Question: Please explain in details what (A1:A10="Ford") and (B1:B10="June") means in the following formula and what value each return:
=SUMPRODUCT((A1:A10="Ford")*(B1:B10="June"))

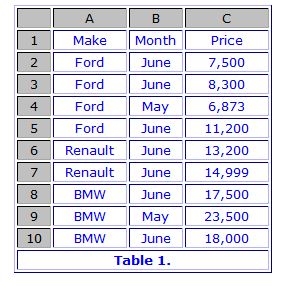
Answer: Since column C is actually never being used in this case, the use of 'SUMPRODUCT' is actually just the same as using 'SUM'. The 'A1:A10="Ford"' and 'B1:B10="June"' just return arrays containing true/false values:
'''
Make Month
True True
True True
True False
True True
False True
False True
False True
False False
False true
'''
In the actual formula it would look like:
'''
=SUMPRODUCT({false,true,true,true,true,false,false,false,false,false}*{true,true,true,false,true,true,true,true,false,true})
'''
Since booleans in excel are actually just represented as 1 or 0 they end up like this:
'''
=SUMPRODUCT({0,1,1,1,1,0,0,0,0,0}*{0,1,1,0,1,1,1,1,0,1})
'''
Now when you multiply the arrays think of just like multiplying the matrix:
'''
Make Month
1 x 1 = 1
1 x 1 = 1
1 x 0 = 0
1 x 1 = 1
0 x 1 = 0
0 x 1 = 0
0 x 1 = 0
0 x 0 = 0
0 x 1 = 0
'''
So finally it looks like:
'''
=SUMPRODUCT({1,1,0,1,0,0,0,0,0,0})
'''
which returns '3' since there is only one parameter it works just like the 'SUM' function.
Now I am assuming you actually want to 'SUM' the price of all the 'Ford' and 'June' combinations so you should use:
'''
=SUMPRODUCT((A1:A10="Ford")*(B1:B10="June"),(C1:C10))
'''
Which will actually use the 'SUMPRODUCT' method to multiply and then sum the products of the two arrays
'''
(With SUMPRODUCT)
Make Month Price
1 x 1 => 1 x 07,500 = 07,500
1 x 1 => 1 x 08,300 = 08,300
1 x 0 => 0 x 06,873 = 0
1 x 1 => 1 x 11,200 = 11,200
0 x 1 => 0 x 13,000 = 0
0 x 1 => 0 x 14,999 = 0
0 x 1 => 0 x 17,500 = 0
0 x 0 => 0 x 23,500 = 0
0 x 1 => 0 x 18,000 = 0
Total = 27,000
'''
Hopefully that answers your question